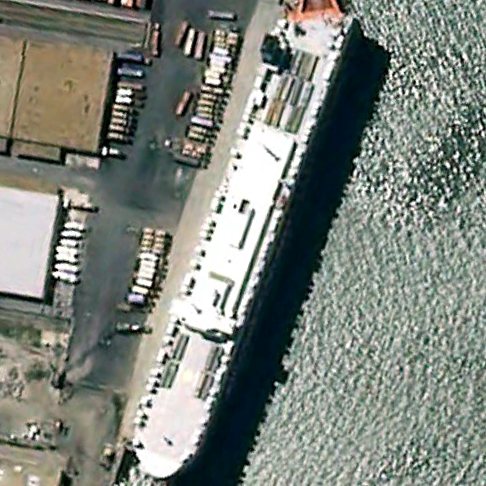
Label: civil